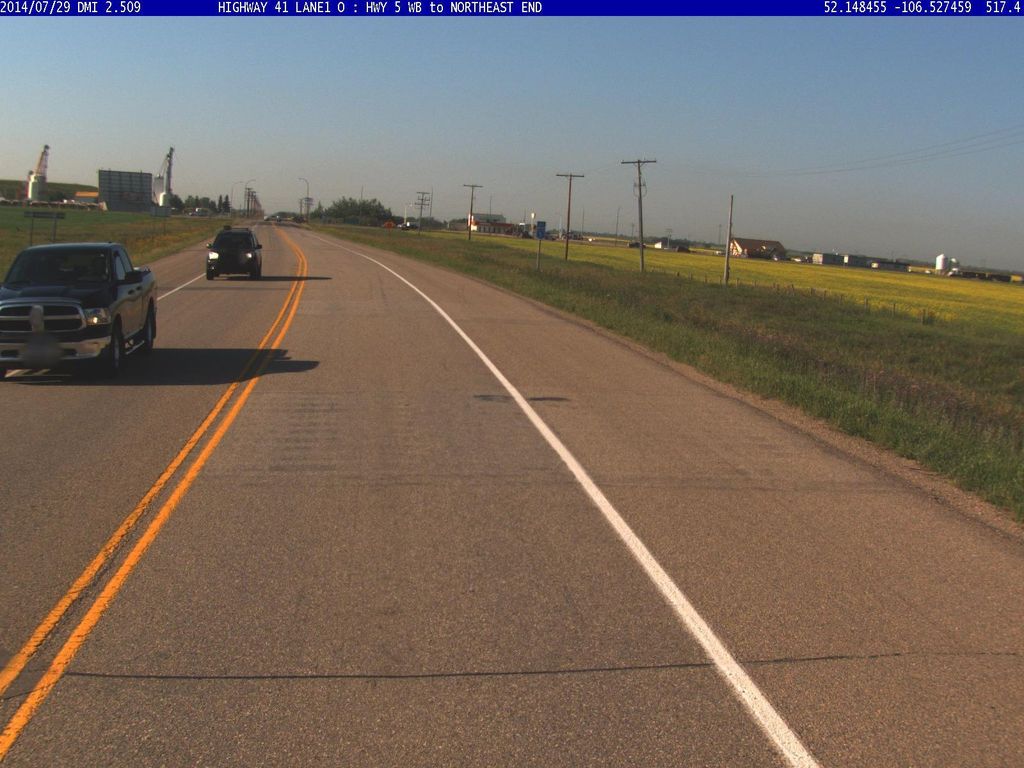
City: saskatoon